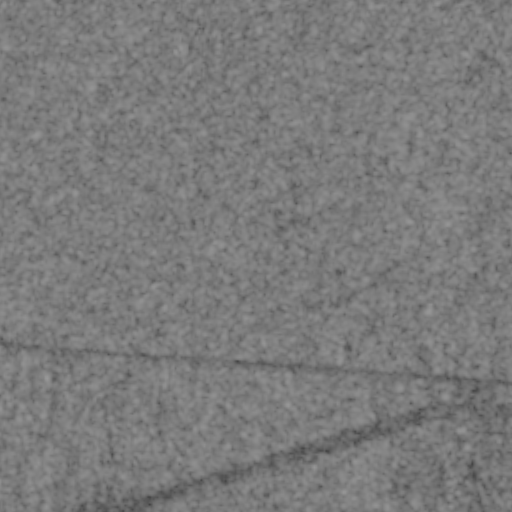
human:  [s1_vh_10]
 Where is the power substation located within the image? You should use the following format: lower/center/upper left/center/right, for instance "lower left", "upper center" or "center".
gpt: The power substation is located in the lower right of the image.
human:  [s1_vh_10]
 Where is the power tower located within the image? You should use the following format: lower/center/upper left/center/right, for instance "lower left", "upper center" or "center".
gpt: The power tower is located in the lower right of the image.
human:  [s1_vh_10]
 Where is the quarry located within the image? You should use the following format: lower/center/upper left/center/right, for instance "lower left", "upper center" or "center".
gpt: The quarry is located in the upper right of the image.
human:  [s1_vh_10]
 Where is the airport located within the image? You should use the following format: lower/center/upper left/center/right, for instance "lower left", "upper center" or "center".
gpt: There is no airport in the image.

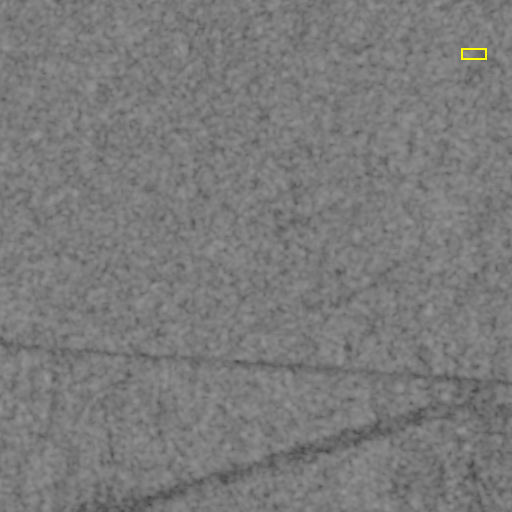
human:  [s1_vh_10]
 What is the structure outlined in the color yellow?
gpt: The structure outlined in yellow is a quarry.
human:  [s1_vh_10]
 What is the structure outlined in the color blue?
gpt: There is no blue outline.